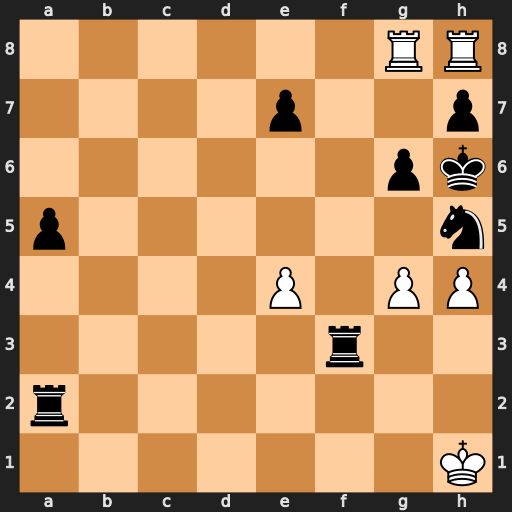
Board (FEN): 6RR/4p2p/6pk/p6n/4P1PP/5r2/r7/7K
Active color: w
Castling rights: -
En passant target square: -
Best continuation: g5#